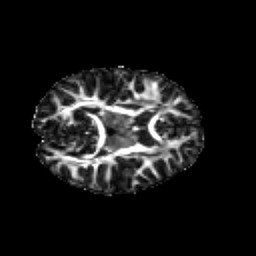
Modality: FA
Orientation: axial
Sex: male
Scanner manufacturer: siemens
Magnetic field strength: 3 T
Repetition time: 5 s
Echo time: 0.071 s